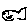
Label: fish